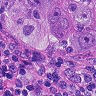
Metastatic tissue present: yes